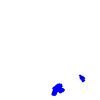
Particle: electron